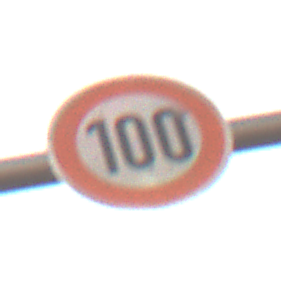
Verkehrszeichen: Geschwindigkeit100
Umgebung: Outdoor, Nature
Tageszeit: SunriseSunset
Wetter: PartlyCloudy
Licht: Natural
Jahreszeit: NotSpecified
Kontrast: LowContrast